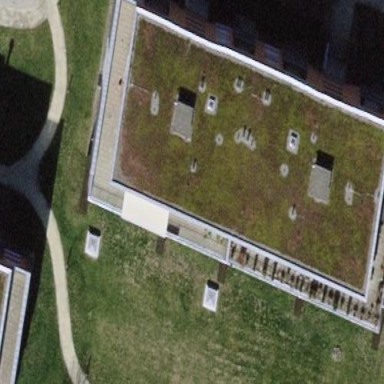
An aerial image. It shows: Terrace building.